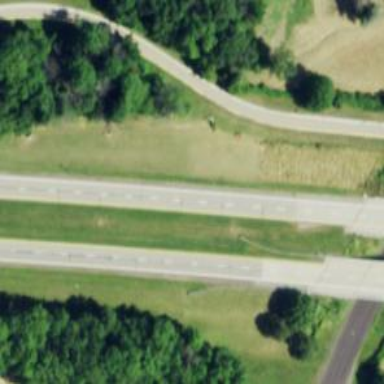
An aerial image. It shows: Expressway with asphalt surface identified as secondary road.